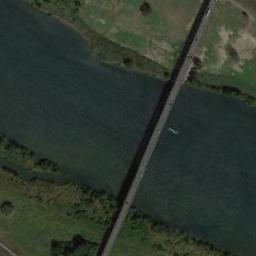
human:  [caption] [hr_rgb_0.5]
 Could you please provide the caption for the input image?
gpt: A slender, Straight bridge connects the green areas of the turquoise waters .

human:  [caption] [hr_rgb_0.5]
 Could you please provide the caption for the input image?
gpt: There is a white bridge over the river with grass beside .

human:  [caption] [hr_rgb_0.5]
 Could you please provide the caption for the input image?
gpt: A bridge built on a dark green river and some buildings on both sides of the river .

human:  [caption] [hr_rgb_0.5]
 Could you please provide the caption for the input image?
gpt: The two bridges intersect on the river bank .

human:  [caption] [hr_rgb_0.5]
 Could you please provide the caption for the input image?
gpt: There are many green plants on both sides of the bridge .